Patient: sex M, age 58
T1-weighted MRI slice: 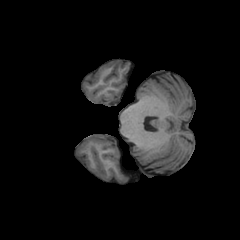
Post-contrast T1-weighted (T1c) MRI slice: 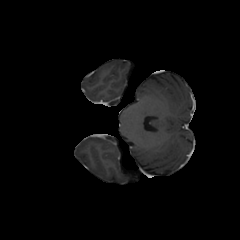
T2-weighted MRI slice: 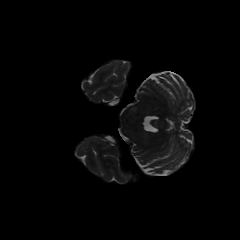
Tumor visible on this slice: no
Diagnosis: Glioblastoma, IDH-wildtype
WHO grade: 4